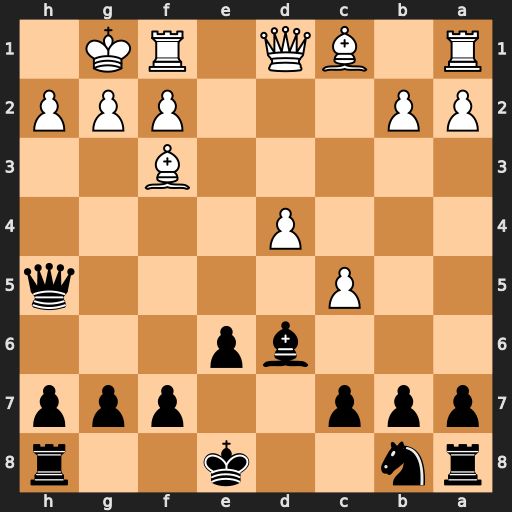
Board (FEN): rn2k2r/ppp2ppp/3bp3/2P4q/3P4/5B2/PP3PPP/R1BQ1RK1
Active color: b
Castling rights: kq
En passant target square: -
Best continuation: Qxh2#